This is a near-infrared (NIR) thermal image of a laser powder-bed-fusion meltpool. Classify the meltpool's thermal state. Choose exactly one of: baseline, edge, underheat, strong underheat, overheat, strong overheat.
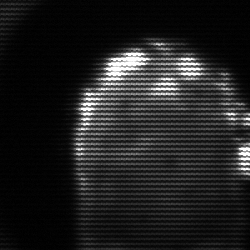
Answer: baseline